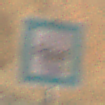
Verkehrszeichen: Polizei
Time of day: Midday
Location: Outdoor (Urban)
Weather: Clear
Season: NotSpecified
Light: Natural